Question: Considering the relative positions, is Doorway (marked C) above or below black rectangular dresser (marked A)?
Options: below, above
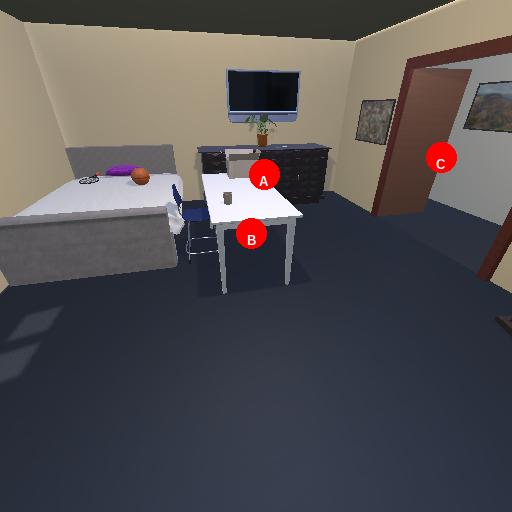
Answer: below